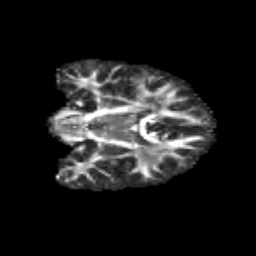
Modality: FA
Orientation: coronal
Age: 13
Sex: female
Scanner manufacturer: siemens
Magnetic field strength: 3 T
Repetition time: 3.8 s
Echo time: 0.07 s